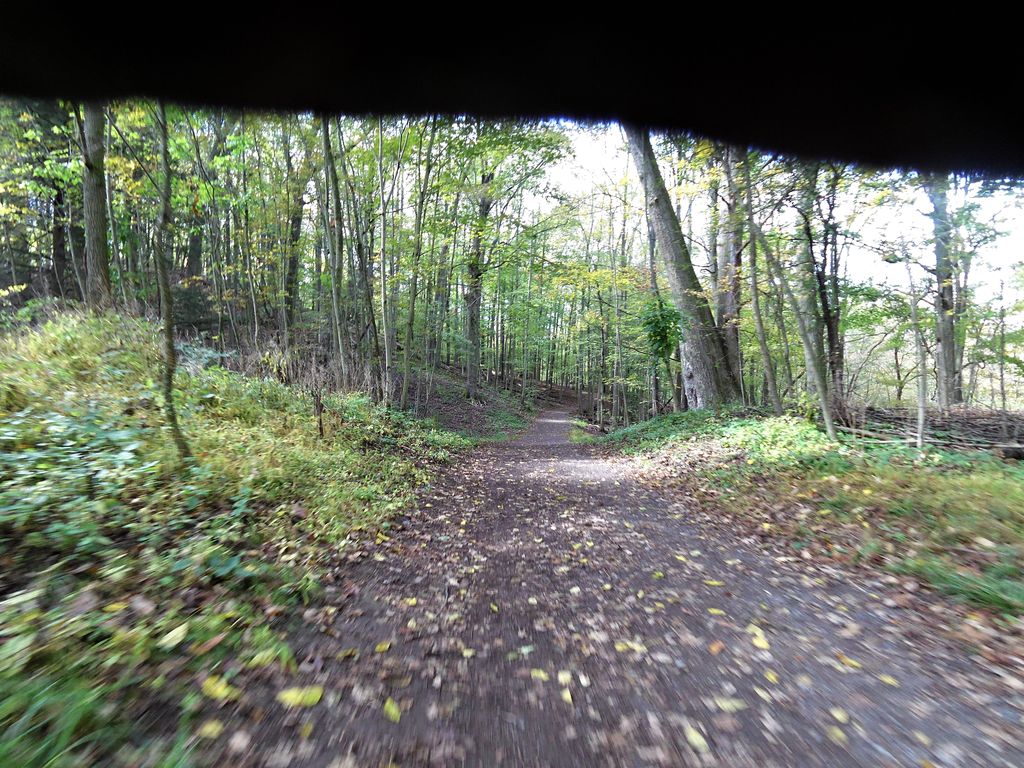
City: hamilton